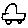
Label: car